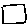
Label: square